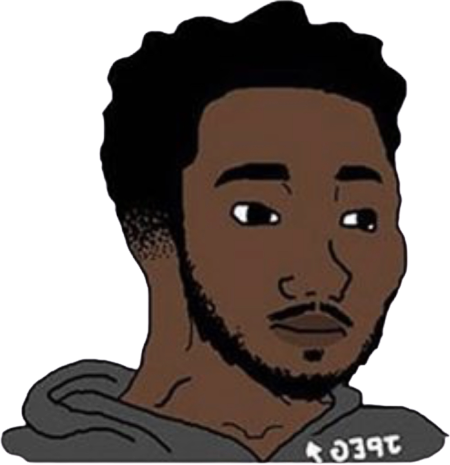
Label: 5_Blackjak